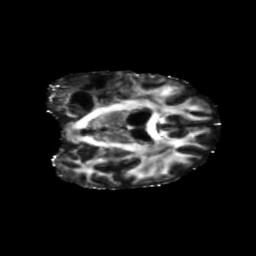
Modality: FA
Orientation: coronal
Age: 58
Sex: female
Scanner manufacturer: siemens
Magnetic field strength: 3 T
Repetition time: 5.47 s
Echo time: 0.0854 s